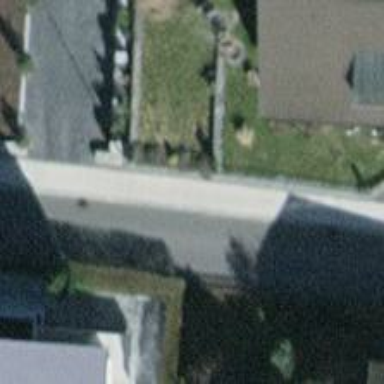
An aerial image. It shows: Residential road with asphalt surface.